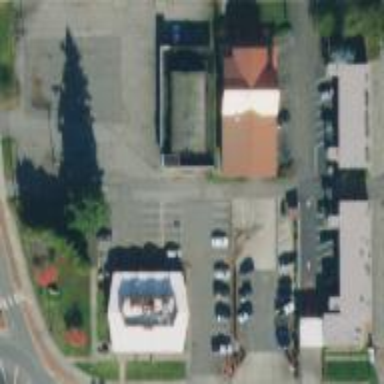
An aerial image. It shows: Retail area.